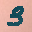
Label: 3